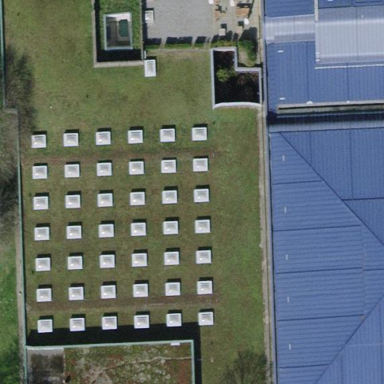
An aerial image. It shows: Building with grass roof.